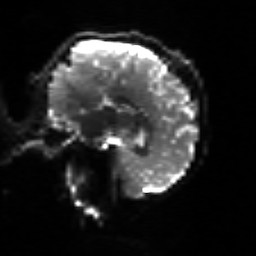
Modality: sbref
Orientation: sagittal
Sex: male
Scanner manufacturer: siemens
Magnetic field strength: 3 T
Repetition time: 5 s
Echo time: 0.071 s